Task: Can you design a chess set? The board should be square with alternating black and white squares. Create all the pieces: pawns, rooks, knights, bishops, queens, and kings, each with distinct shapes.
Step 2251:
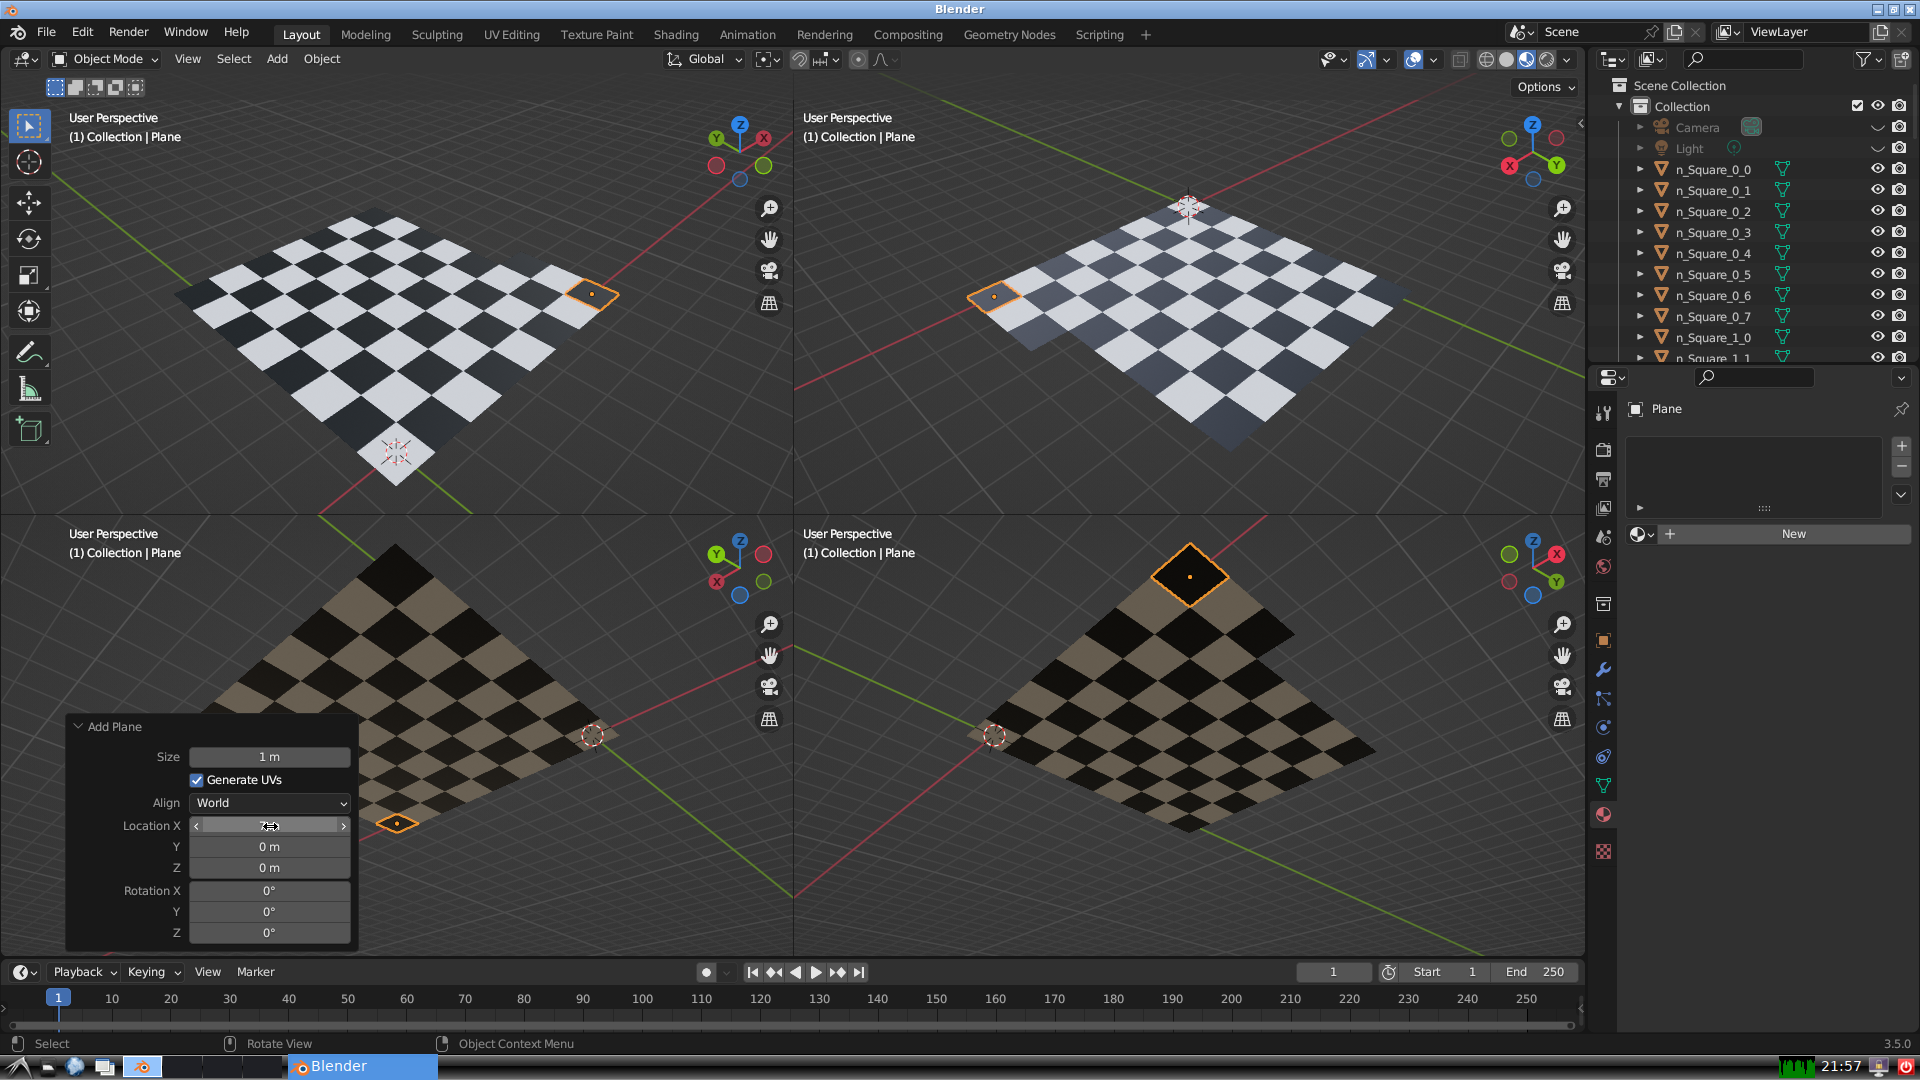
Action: {"mouse_move": [270, 846]}